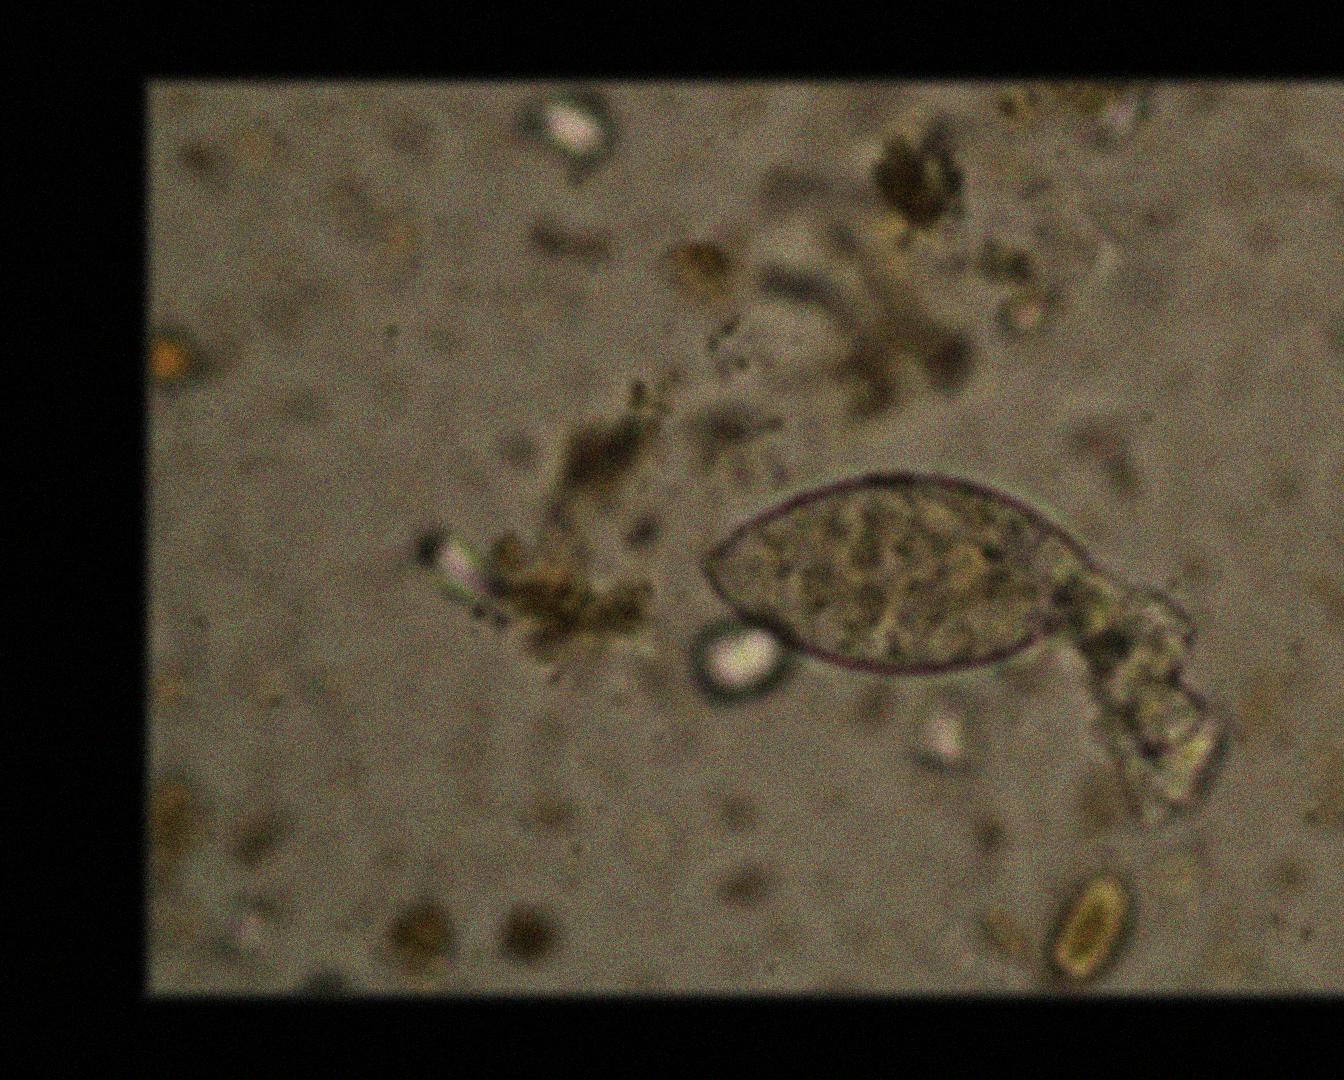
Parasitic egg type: Fasciolopsis buski